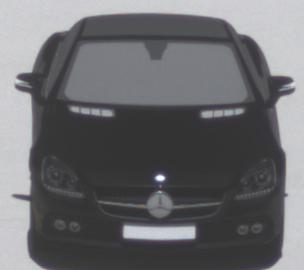
Make: Mercedes-Benz
Model: SLK 200
Detailed model: SLK-Class (172)
Model produced from: 2011/03
Model produced until: 2015/04
Doors: 2
Color: black
Road condition: dry road
Daytime: midday
Contrast: high contrast